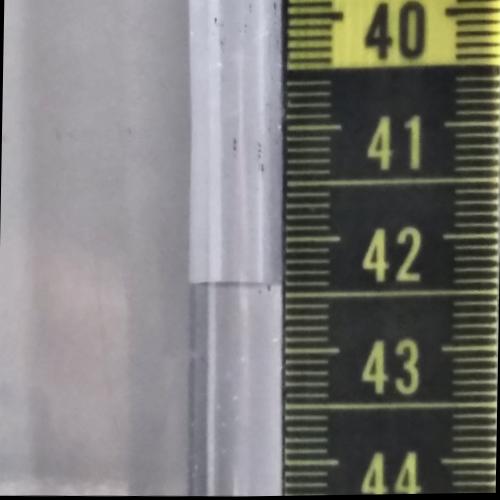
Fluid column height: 42.4 cm